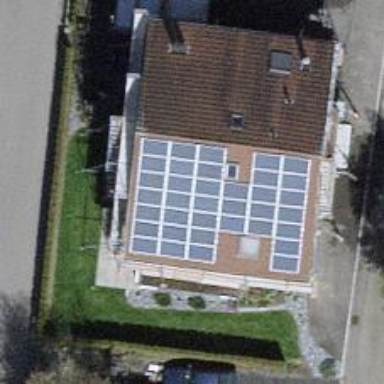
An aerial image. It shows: Solar power generator using photovoltaic method with solar photovoltaic panel types.